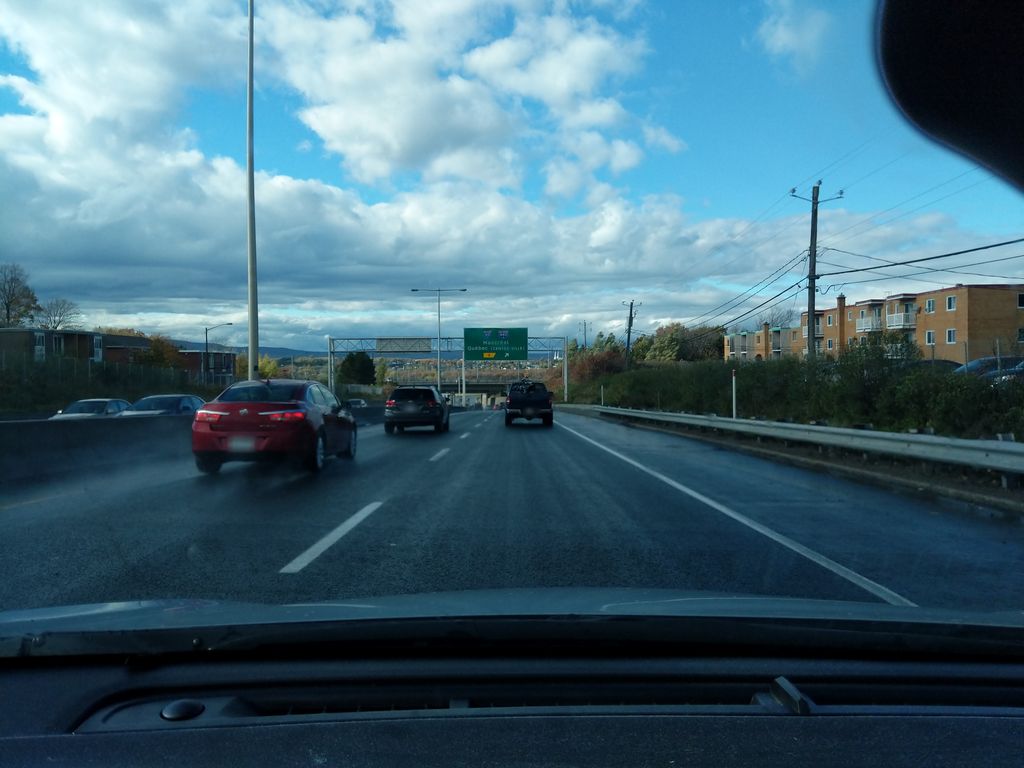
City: quebec_city